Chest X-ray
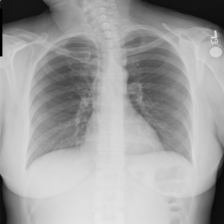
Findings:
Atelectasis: negative
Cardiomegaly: negative
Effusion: negative
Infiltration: negative
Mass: negative
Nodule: negative
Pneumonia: negative
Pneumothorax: negative
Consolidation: negative
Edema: negative
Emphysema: negative
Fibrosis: negative
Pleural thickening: negative
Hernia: negative